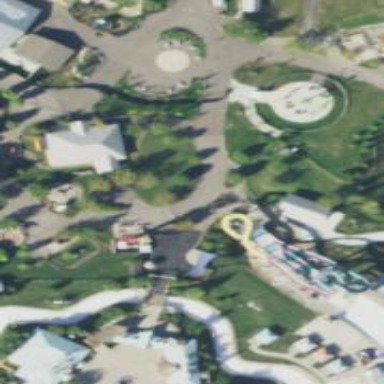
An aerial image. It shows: Water slide attraction.